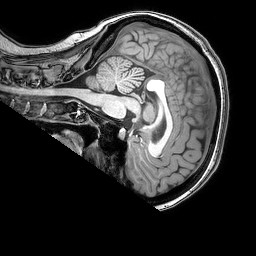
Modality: T1w
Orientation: sagittal
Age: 19
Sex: female